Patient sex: F
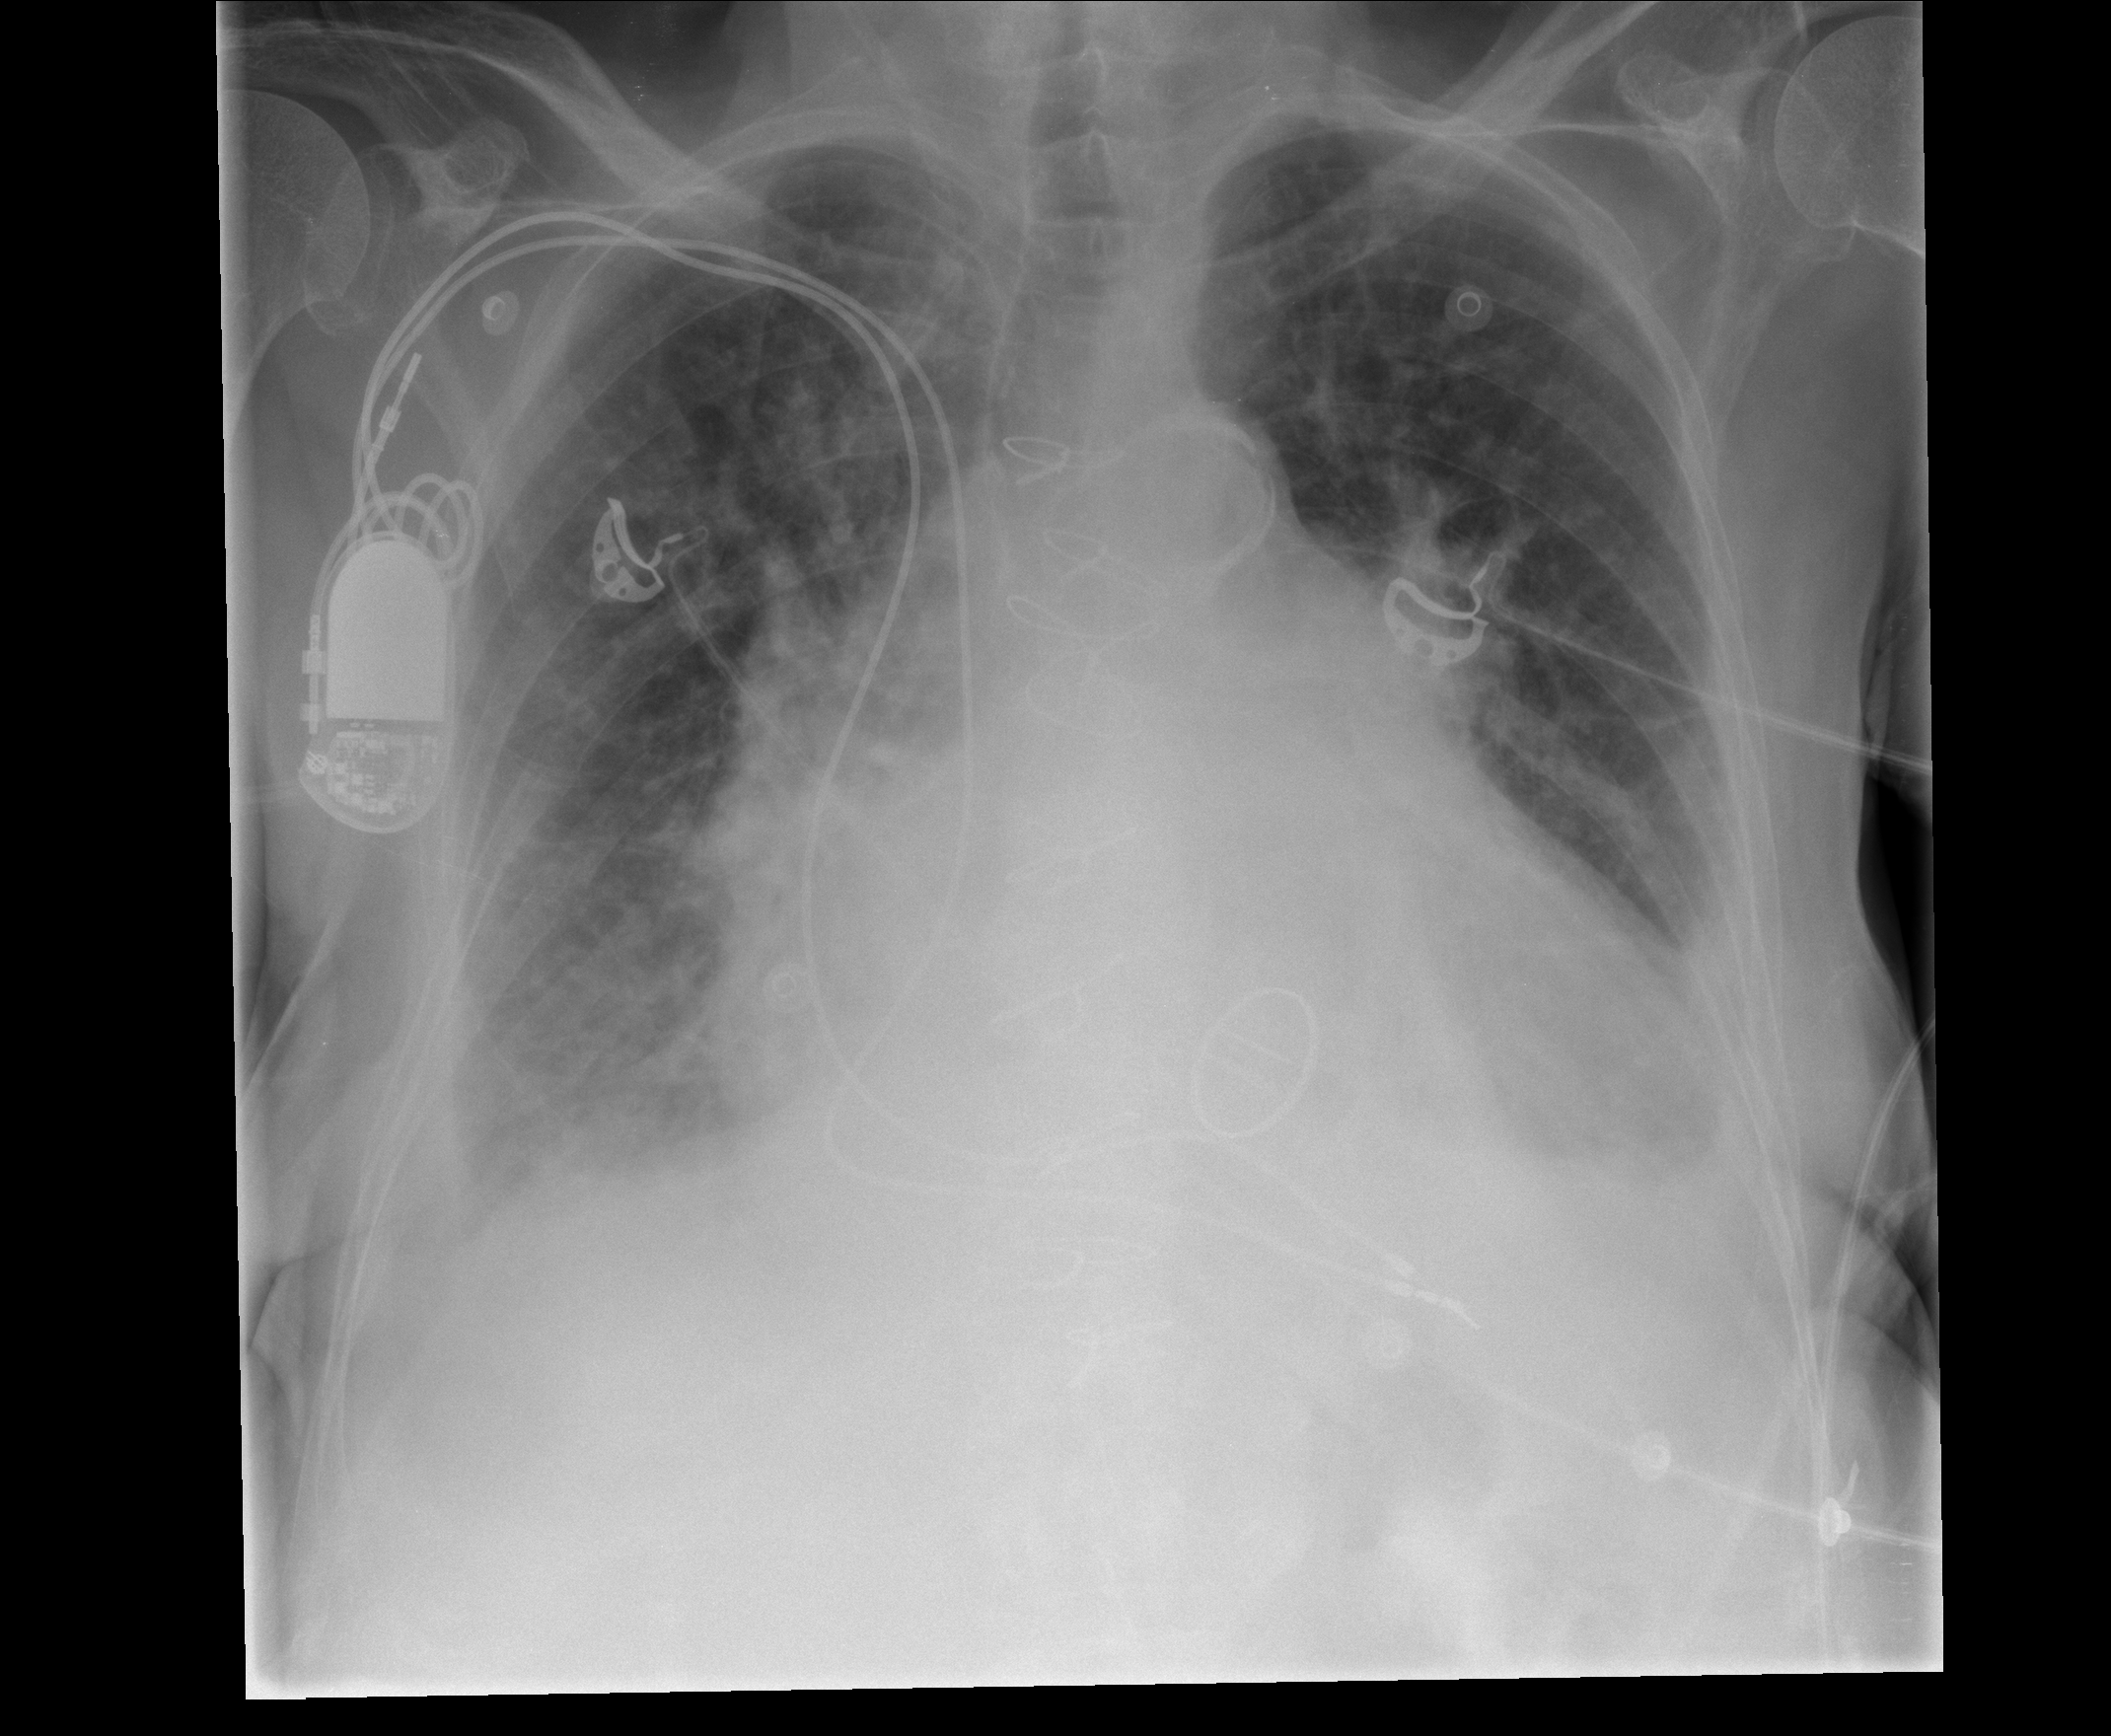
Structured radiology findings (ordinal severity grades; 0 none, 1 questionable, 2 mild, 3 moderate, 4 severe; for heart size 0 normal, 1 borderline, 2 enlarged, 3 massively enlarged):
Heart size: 3
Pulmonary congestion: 2
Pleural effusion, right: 2
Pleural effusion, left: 1
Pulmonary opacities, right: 2
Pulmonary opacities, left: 2
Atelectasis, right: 2
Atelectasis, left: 2